Question: I am facing a bit of a problem and I am really not sure what I may be doing wrong. What I am trying to do is to create a proprietary forum that I can use for my clients and for my own projects. I agree that it's plain silly trying to reinvent the wheel instead of just ripping phpBB apart but this is also a good way for me to learn on my mistakes.
The problem is in the fact that the PHP script loop's the categories. For example we have 3 categories in SQL. Cookies, Cakes and Coffee now we have 2 forums for each say Like and Dislike in a proper forum they would look as such
- -
- -
And so on. However in mine it would look as such:
-
-
Ok here is the code for StackOverflow folks to rip appart and explain to me what I am doing wrong or what I may have missed or what I should do instead to make it function as it was intended to do.
'''
<?php
//create_cat.php
include 'connect.php';
include 'header.php';
$sql = "SELECT
categories.cat_id,
categories.cat_name,
forums.forum_id,
forums.forum_cat,
forums.forum_name,
forums.forum_desc,
forums.forum_admin,
COUNT(forums.forum_id) AS forums
FROM
categories
LEFT JOIN
forums
ON
forums.forum_cat = categories.cat_id
GROUP BY
forums.forum_name, forums.forum_desc, forums.forum_id
ORDER BY
categories.cat_id ASC
";
$result = mysql_query($sql);
if(!$result)
{
echo 'The categories could not be displayed, please try again later.';
}
else
{
if(mysql_num_rows($result) == 0)
{
echo 'No categories defined yet.';
}
else
{
//prepare the table
while($row = mysql_fetch_assoc($result))
{
echo '<table border="1">
<tr>
<th>' . $row['cat_name'] . '</th><th></th>
</tr>';
echo '<tr>';
if ($_SESSION['user_level'] != 9 AND $row['forum_admin'] == 1) {
echo "<div style='padding:8px;background-color:#fae7af;'>Sorry but you this is for Admins only.</div><br>";
} else {
echo '<td class="leftpart">';
echo '<h3><a href="viewforum.php?f=' . $row['forum_id'] . '">' . $row['forum_name'] . '</a></h3>' . $row['forum_desc'];
echo '</td>';
echo '<td class="rightpart">';
//fetch last topic for each cat
$topicsql = "SELECT
topic_id,
topic_subject,
topic_date,
topic_cat
FROM
topics
WHERE
topic_cat = " . $row['forum_id'] . "
ORDER BY
topic_date
DESC
LIMIT
1";
$topicsresult = mysql_query($topicsql);
if(!$topicsresult)
{
echo 'Last topic could not be displayed.';
}
else
{
if(mysql_num_rows($topicsresult) == 0)
{
echo 'no topics';
}
else
{
while($topicrow = mysql_fetch_array($topicsresult))
echo '<a href="viewtopic.php?t=' . $topicrow['topic_id'] . '">' . $topicrow['topic_subject'] . '</a> at ' . date('d-m-Y', strtotime($topicrow['topic_date']));
}
}
echo '</td>';
}
echo '</tr>';
echo '</br>';
}
}
}
include 'footer.php';
?>
'''
SQL
'''
**Category**
cat_id | int(8) | primary | auto incr
cat_name | var(255)
|2|Test 2
|3|Test 3
|1|Test 1
**Forum**
forum_id | int(8) | primary | auto_incr
forum_cat | int(8) <-- forum cat "category" is just ID of category it belongs to
forum_name | var(255)
forum_desc | var(255)
|1|1|Test|Just a simple forum test
|2|3|More Test | Just a 2nd test forum
|3|1|Bugs|Bugs and related go here
'''

That's about it.
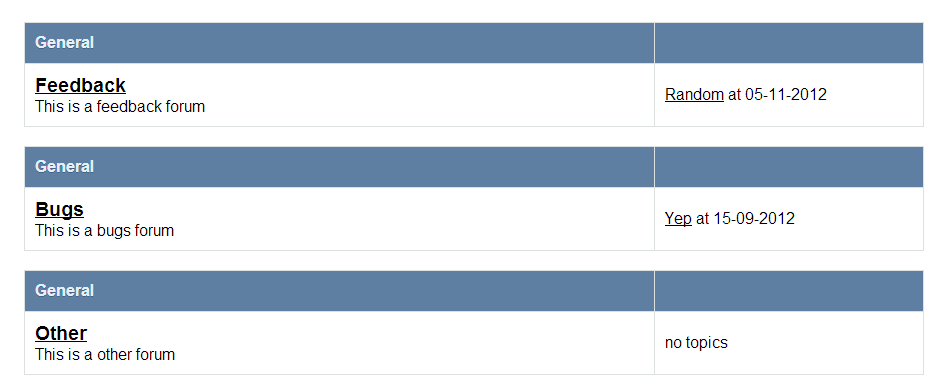
Answer: It looks to me like each category (cookies, cake, etc) has both forums (like, dislike). Am I reading that right?
If this is true, you should do an OUTER JOIN rather than a LEFT JOIN to produce the comprehensive list, like this:
'''
...
FROM categories
JOIN forums
GROUP BY forums.forum_name, forums.forum_desc, forums.forum_id
ORDER BY categories.cat_id, forums.forum_id
'''
Notice that the ON clause is gone. This means you'll get every forum row joined to every category row.
Notice also that you need to sort by both category and forum if you want the forums to be guaranteed to show up in the same order under each category.
If all forums appear for each category, but instead each category has a subset of your forums, the schema you have shown us isn't up to the job. You have a many-to-many relationship between the forums and categories table. To make this work you're going to need another table as follows:
'''
forums_categories
cat_id int(8) not null
forum_id int(8) not null
PRIMARY KEY (cat_id, forum_id)
'''
This table will need a row for each allowed combination of forum and category. Your from cause becomes:
'''
...
FROM forums_categories fc
JOIN categories ON (fc.cat_id = categories.cat_id)
JOIN forums ON (fc.forum_id = forums.forum_id)
GROUP BY forums.forum_name, forums.forum_desc, forums.forum_id
ORDER BY categories.cat_id, forums.forum_id
'''
Hope this helps.